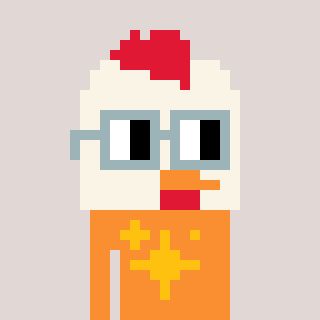
a pixel art character with square dark gray glasses, a chicken-shaped head and a orange-colored body on a warm background